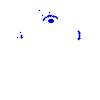
Particle: pion